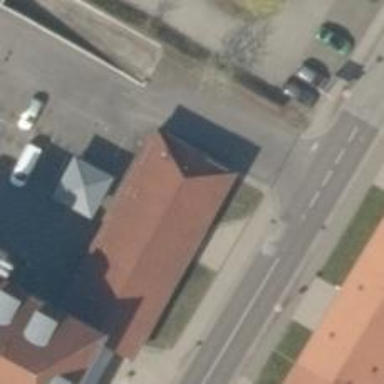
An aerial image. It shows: Restaurant.